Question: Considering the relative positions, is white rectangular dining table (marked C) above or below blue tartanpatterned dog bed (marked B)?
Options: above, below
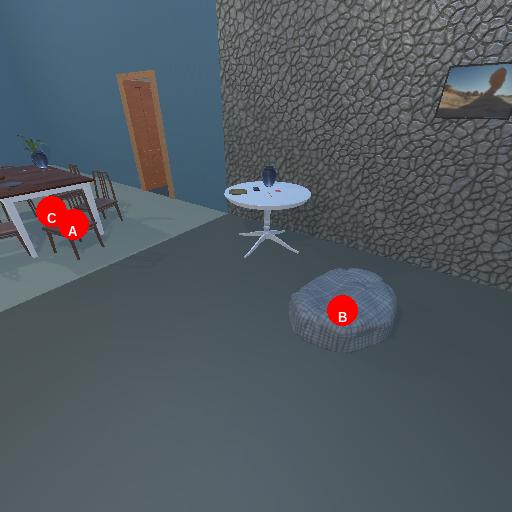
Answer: above